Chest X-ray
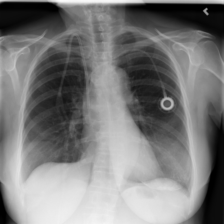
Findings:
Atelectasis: negative
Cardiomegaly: negative
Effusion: negative
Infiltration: negative
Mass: negative
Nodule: negative
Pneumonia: negative
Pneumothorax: negative
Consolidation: negative
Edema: negative
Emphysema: negative
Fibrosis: negative
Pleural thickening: negative
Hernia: negative